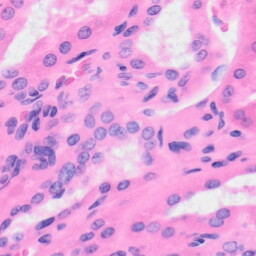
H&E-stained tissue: Kidney